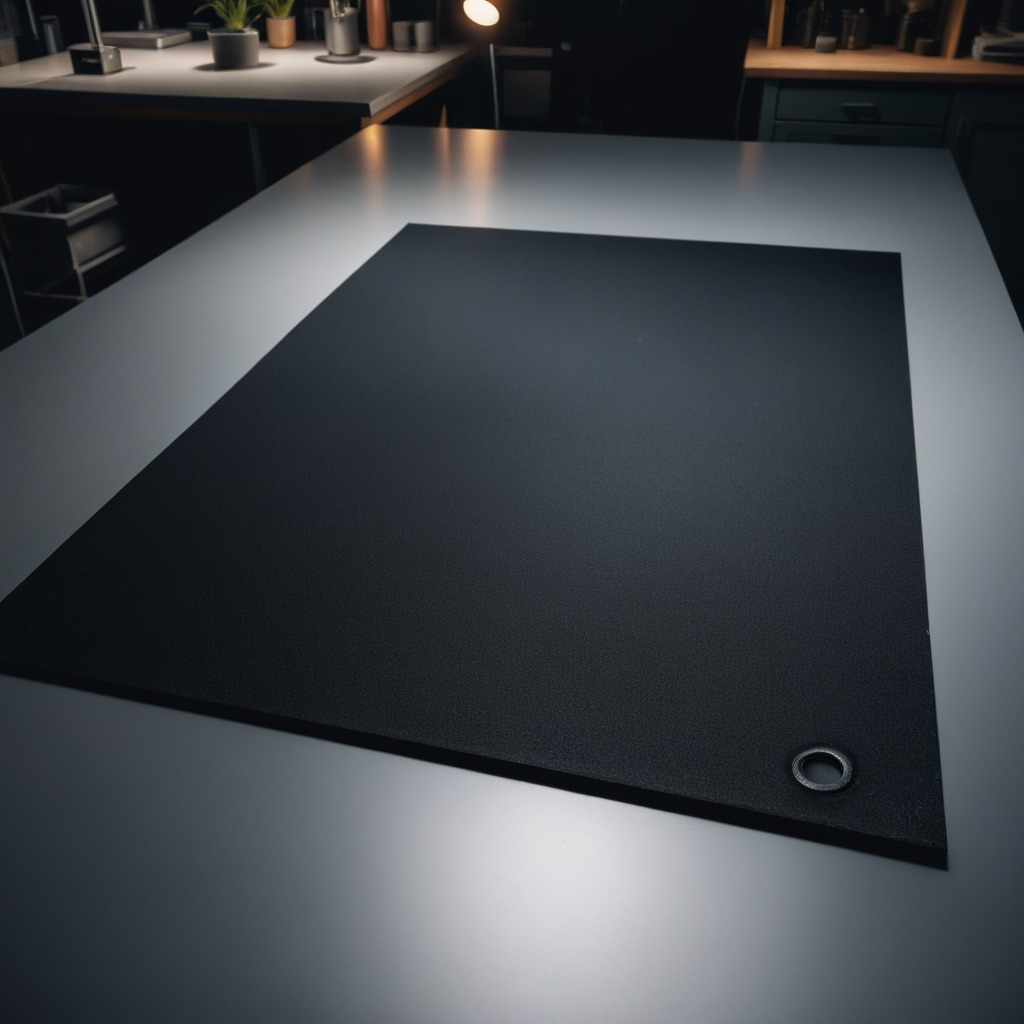
A flat metal washer lying on the granite tabletop